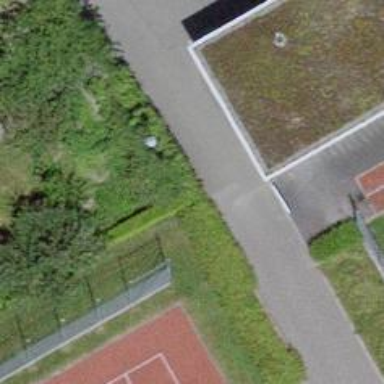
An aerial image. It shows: Openable double cycle barrier.